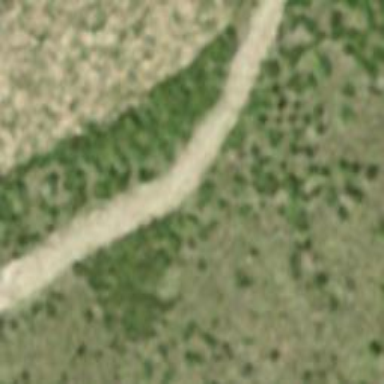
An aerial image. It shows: Path.